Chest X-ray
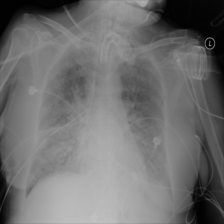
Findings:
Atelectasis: negative
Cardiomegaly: negative
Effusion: negative
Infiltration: negative
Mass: negative
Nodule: negative
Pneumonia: negative
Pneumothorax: negative
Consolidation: negative
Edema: negative
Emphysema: negative
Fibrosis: negative
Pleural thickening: negative
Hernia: negative